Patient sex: M
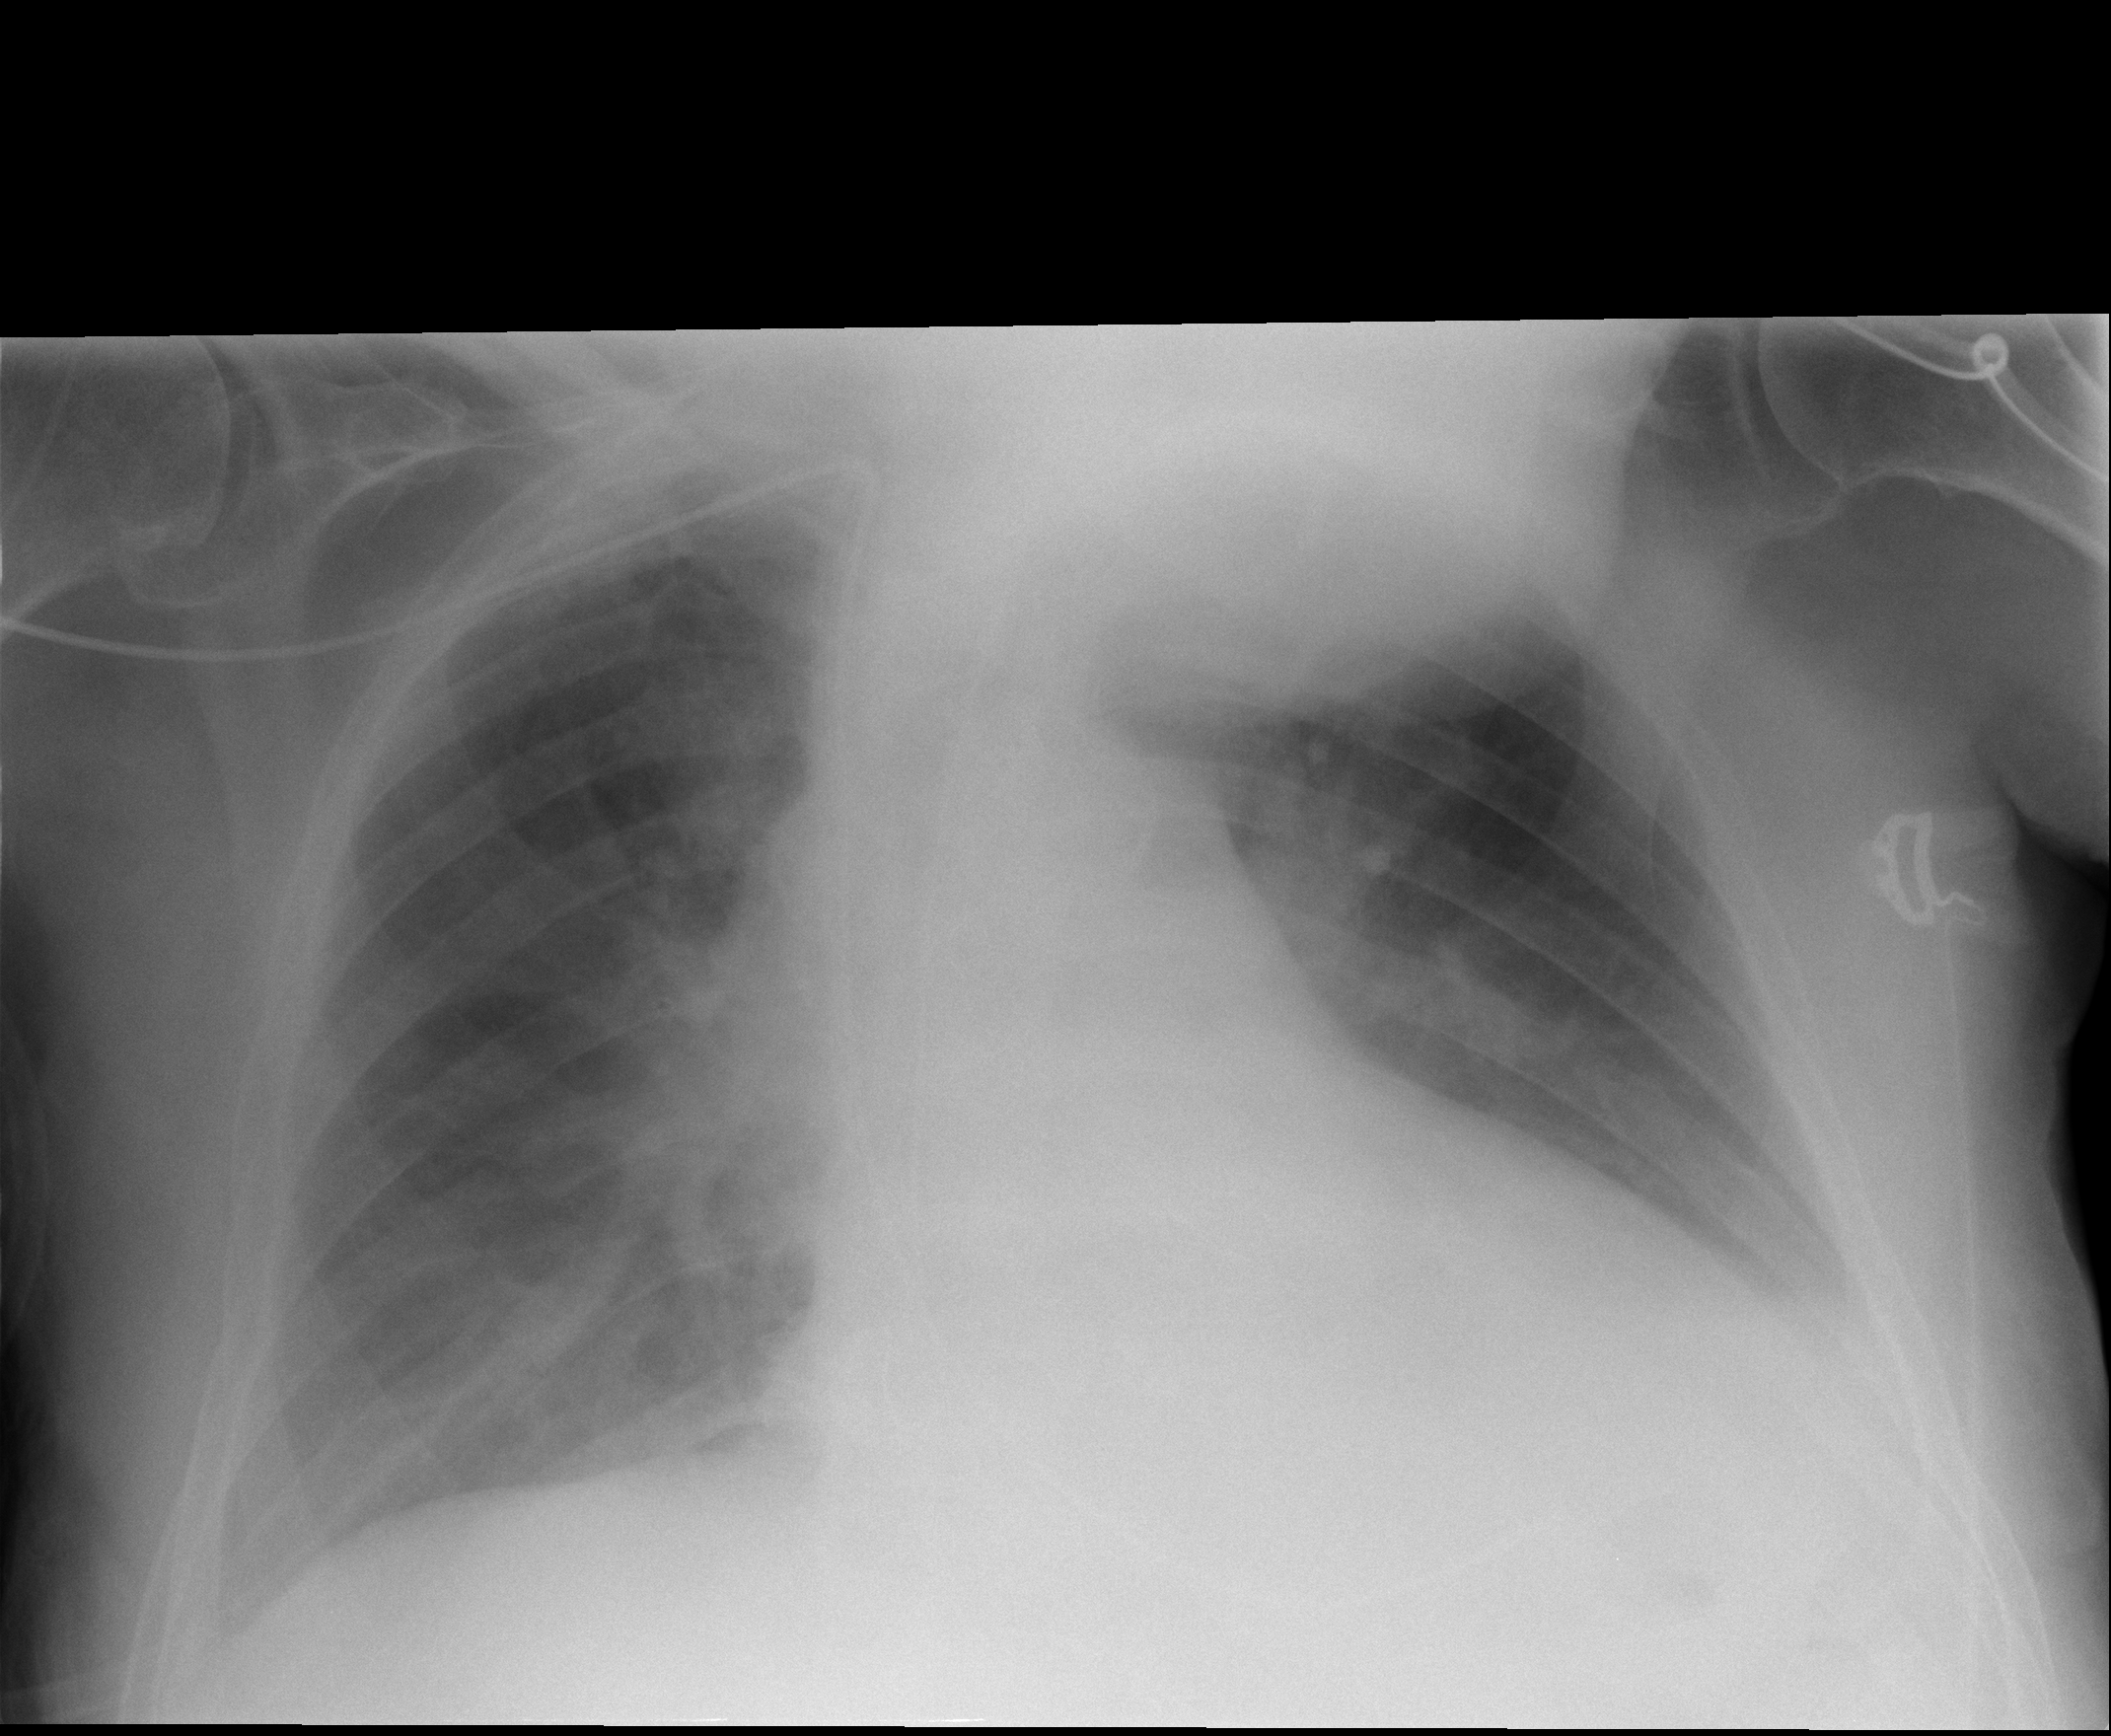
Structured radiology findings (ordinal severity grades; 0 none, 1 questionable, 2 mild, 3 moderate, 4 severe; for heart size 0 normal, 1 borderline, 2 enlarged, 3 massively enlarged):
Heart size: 2
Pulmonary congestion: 2
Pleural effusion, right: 3
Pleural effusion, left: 2
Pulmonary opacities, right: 0
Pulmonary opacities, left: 0
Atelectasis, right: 3
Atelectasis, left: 2